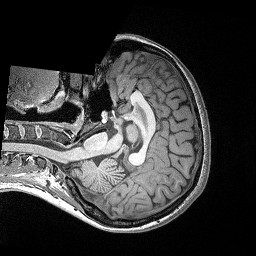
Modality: T1w
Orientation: axial
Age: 23
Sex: female
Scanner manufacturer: siemens
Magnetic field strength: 3 T
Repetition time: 2.4 s
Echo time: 0.03 s